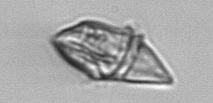
Label: Gyrodinium